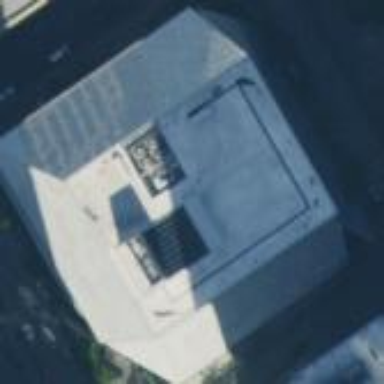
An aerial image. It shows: Building that is attraction and serves as library.